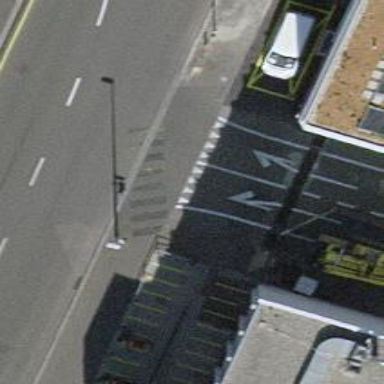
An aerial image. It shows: Road with traffic signals.